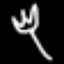
Label: fork